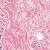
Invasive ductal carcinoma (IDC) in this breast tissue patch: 0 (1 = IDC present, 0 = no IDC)